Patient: sex F, age 61
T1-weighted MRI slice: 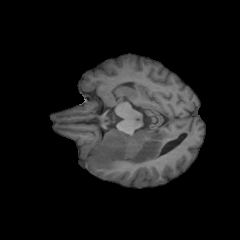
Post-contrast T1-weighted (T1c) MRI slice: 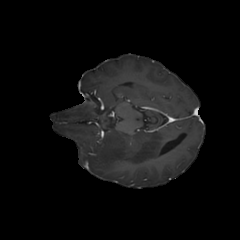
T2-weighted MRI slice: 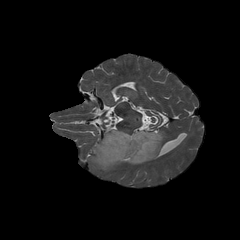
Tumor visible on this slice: yes
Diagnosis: Astrocytoma, IDH-wildtype
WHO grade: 2